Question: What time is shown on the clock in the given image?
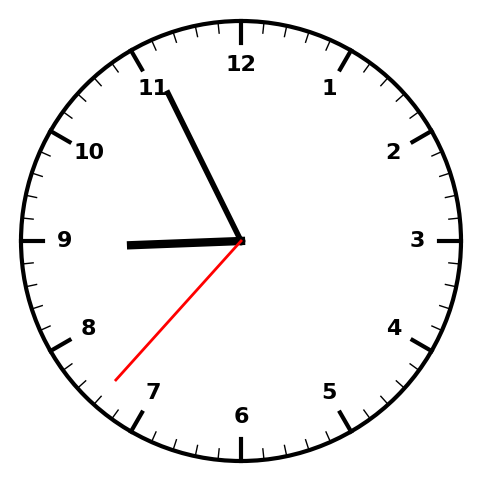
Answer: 08:55:37